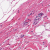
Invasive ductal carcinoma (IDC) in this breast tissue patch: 0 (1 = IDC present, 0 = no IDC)